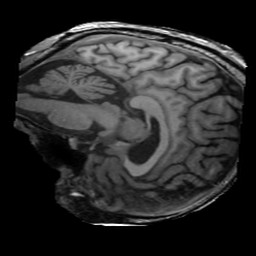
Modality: T1w
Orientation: sagittal
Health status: ill
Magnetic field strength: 3 T